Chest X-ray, PA view. Patient: 17 years old, sex M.
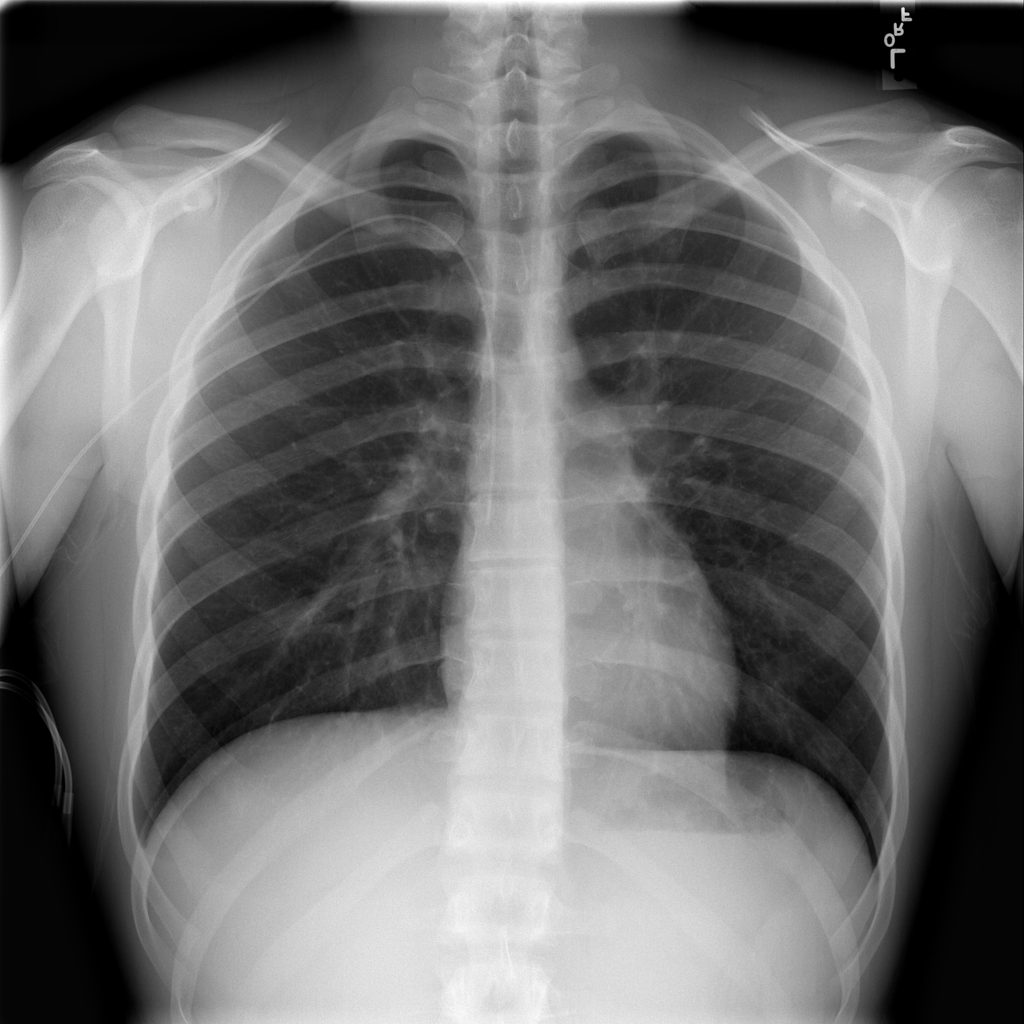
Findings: No Finding